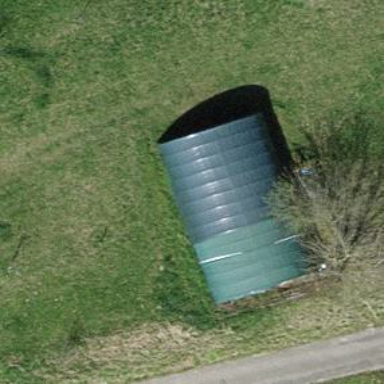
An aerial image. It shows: Field shelter amenity.